Interaction volume radius: 5 \u00c5
Interaction volume height: 10 \u00c5
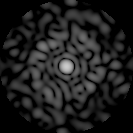
Disorder parameter: 0.8644